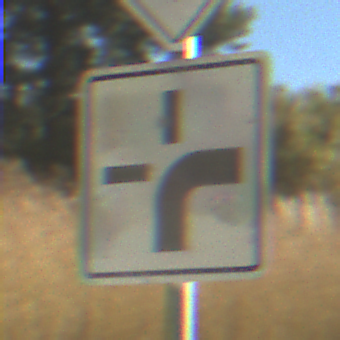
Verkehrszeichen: VerlaufVorfahrtsstrasse3
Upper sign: Vorfahrtsstrasse
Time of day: MorningAfternoon
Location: Outdoor (Nature)
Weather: PartlyCloudy
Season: NotSpecified
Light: Natural